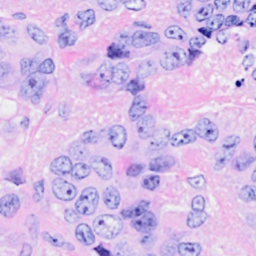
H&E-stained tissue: Breast